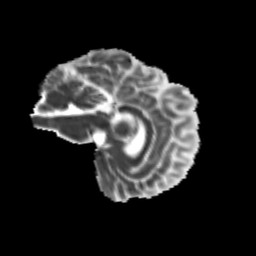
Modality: MD
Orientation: sagittal
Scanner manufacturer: siemens
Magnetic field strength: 3 T
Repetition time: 9.2 s
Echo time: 0.084 s